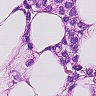
Metastatic tissue present: yes